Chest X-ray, PA view. Patient: 48 years old, sex M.
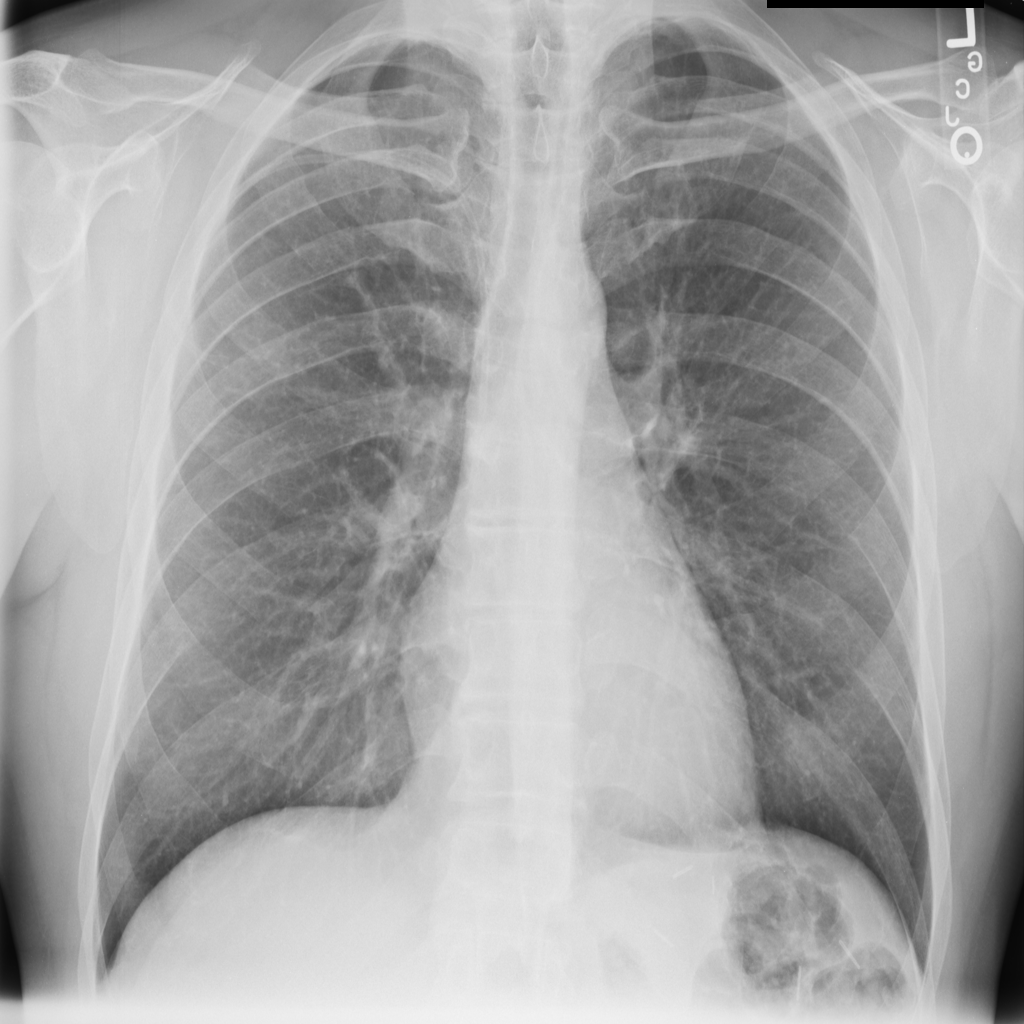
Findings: No Finding